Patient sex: M
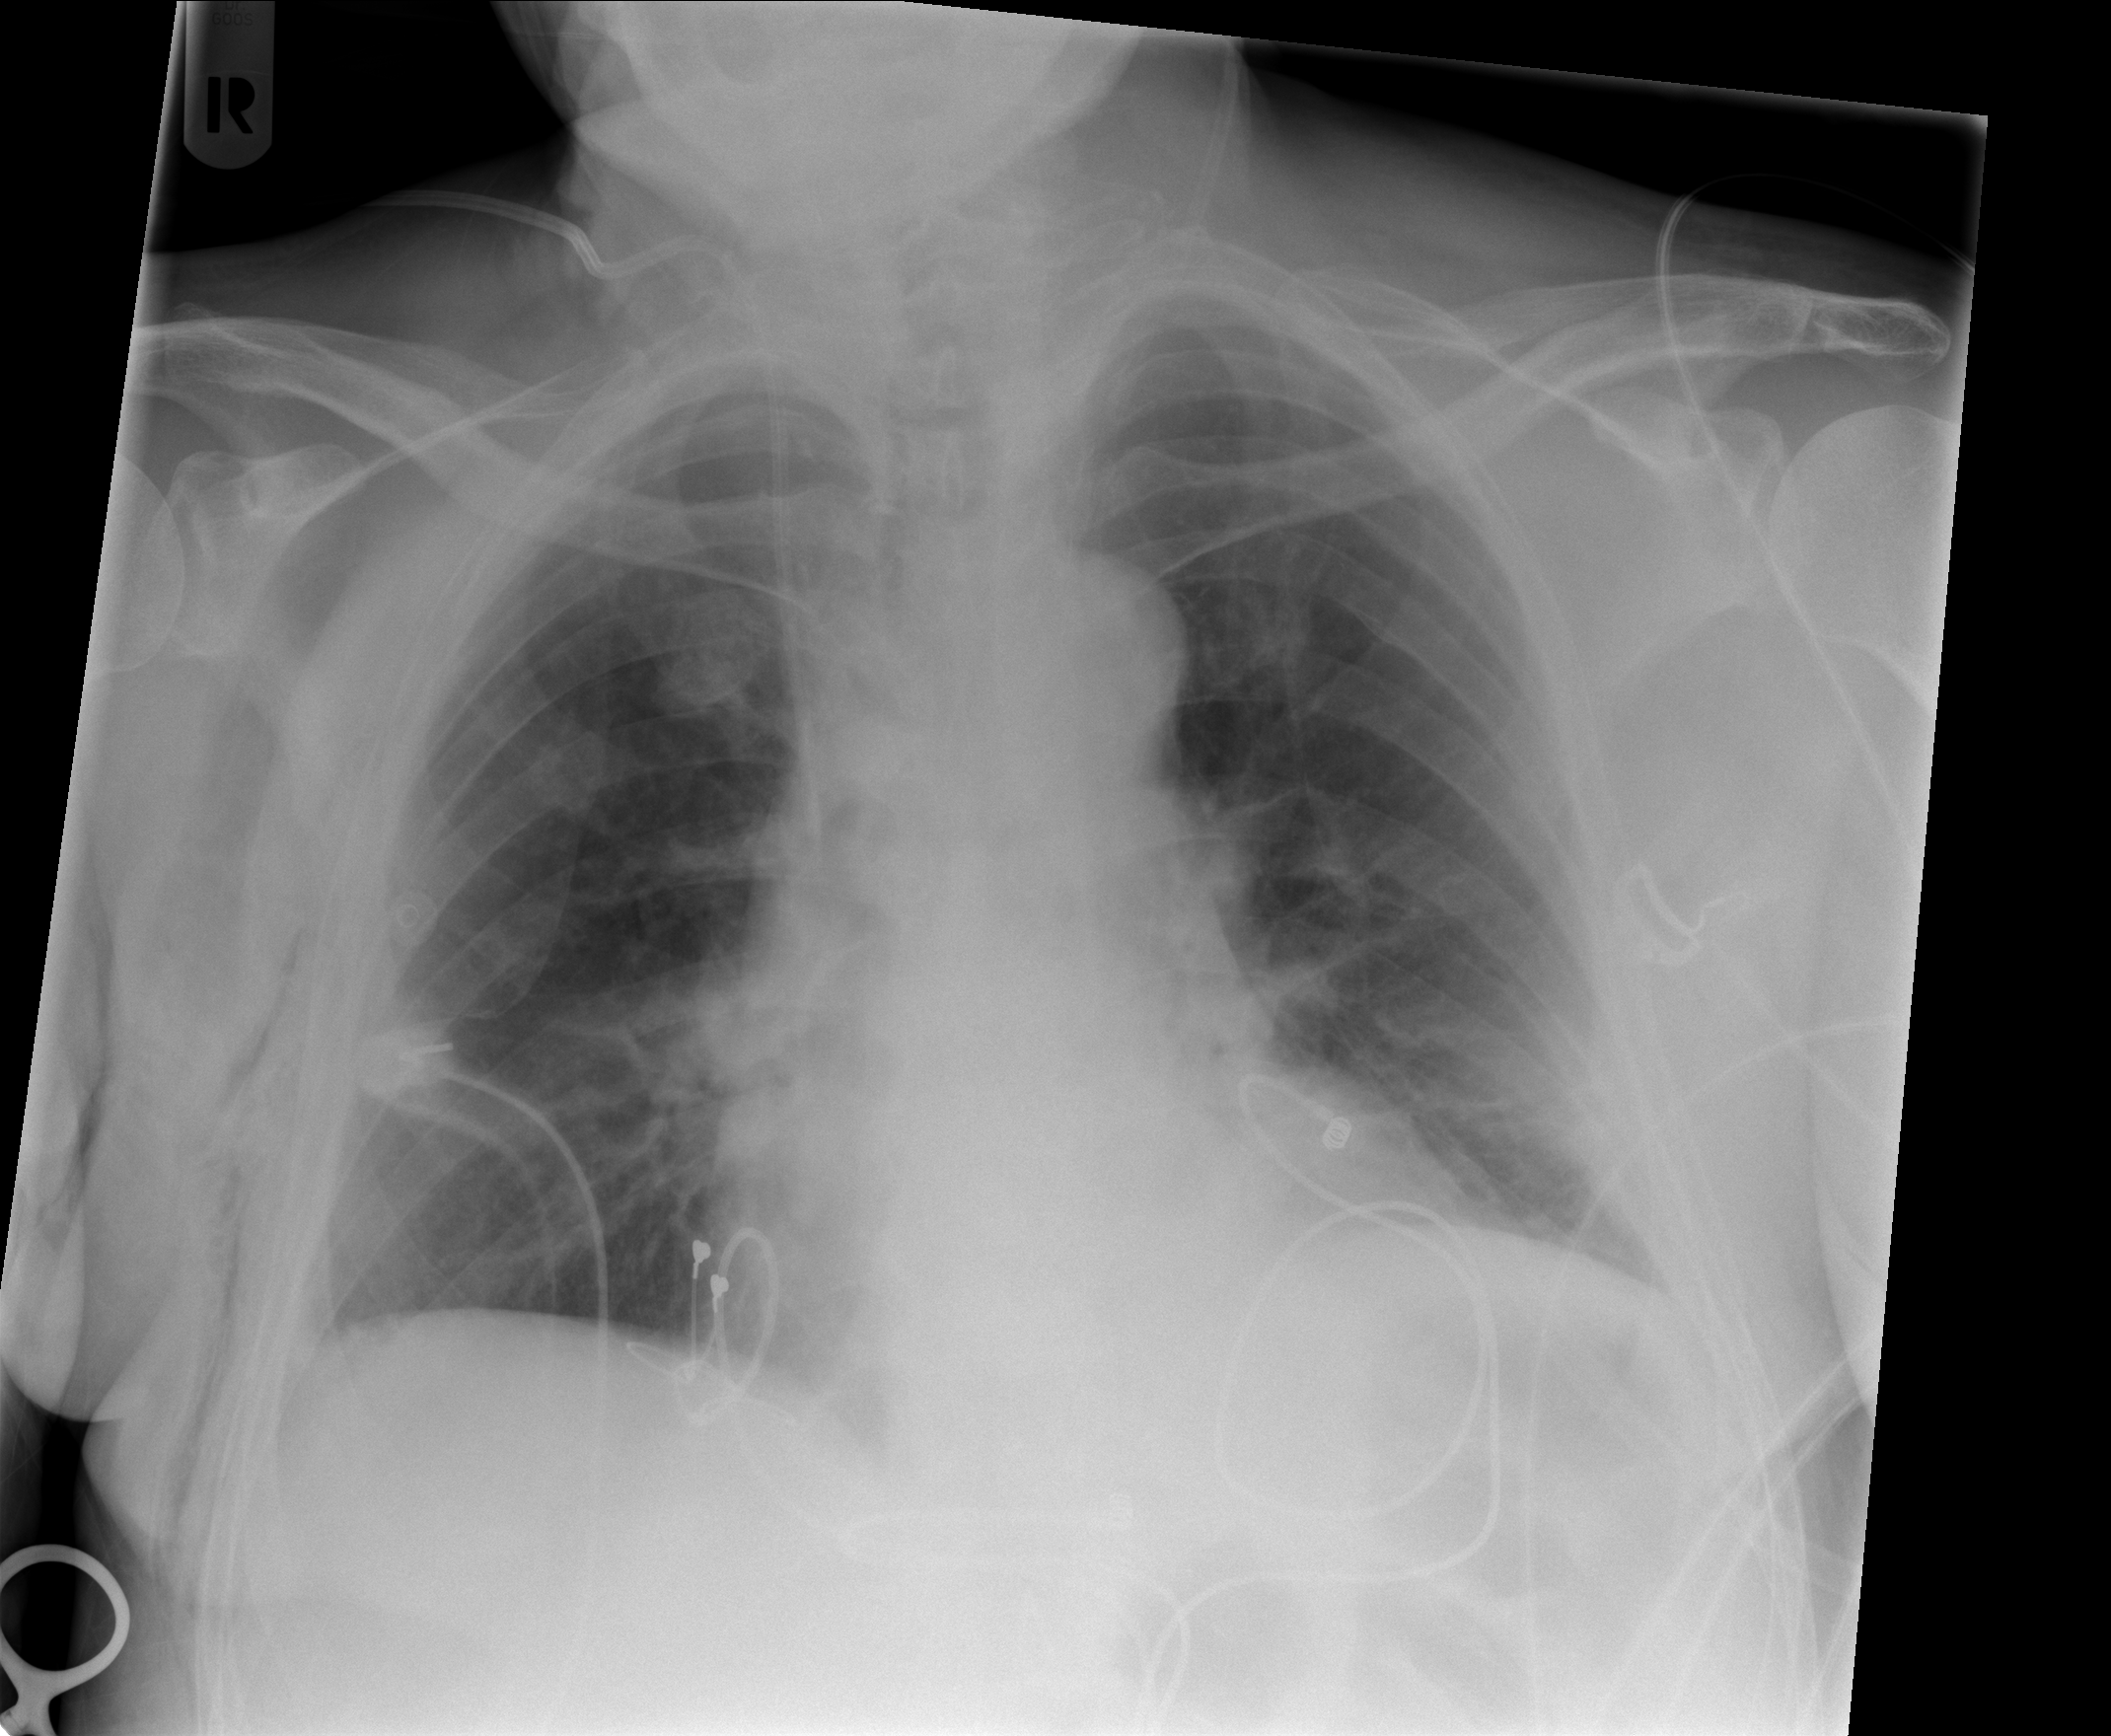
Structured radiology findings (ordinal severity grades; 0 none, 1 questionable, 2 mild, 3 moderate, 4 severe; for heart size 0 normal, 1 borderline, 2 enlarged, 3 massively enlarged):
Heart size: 1
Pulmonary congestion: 0
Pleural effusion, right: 0
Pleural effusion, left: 0
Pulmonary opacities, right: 0
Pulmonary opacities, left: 0
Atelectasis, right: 2
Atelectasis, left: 2